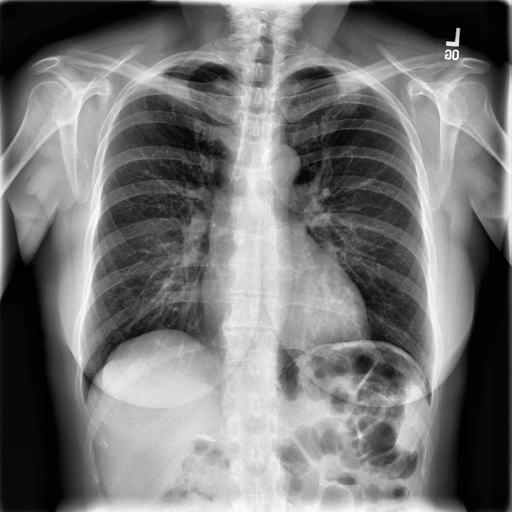
Finding: NORMAL